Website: ulta-beauty
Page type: gifting
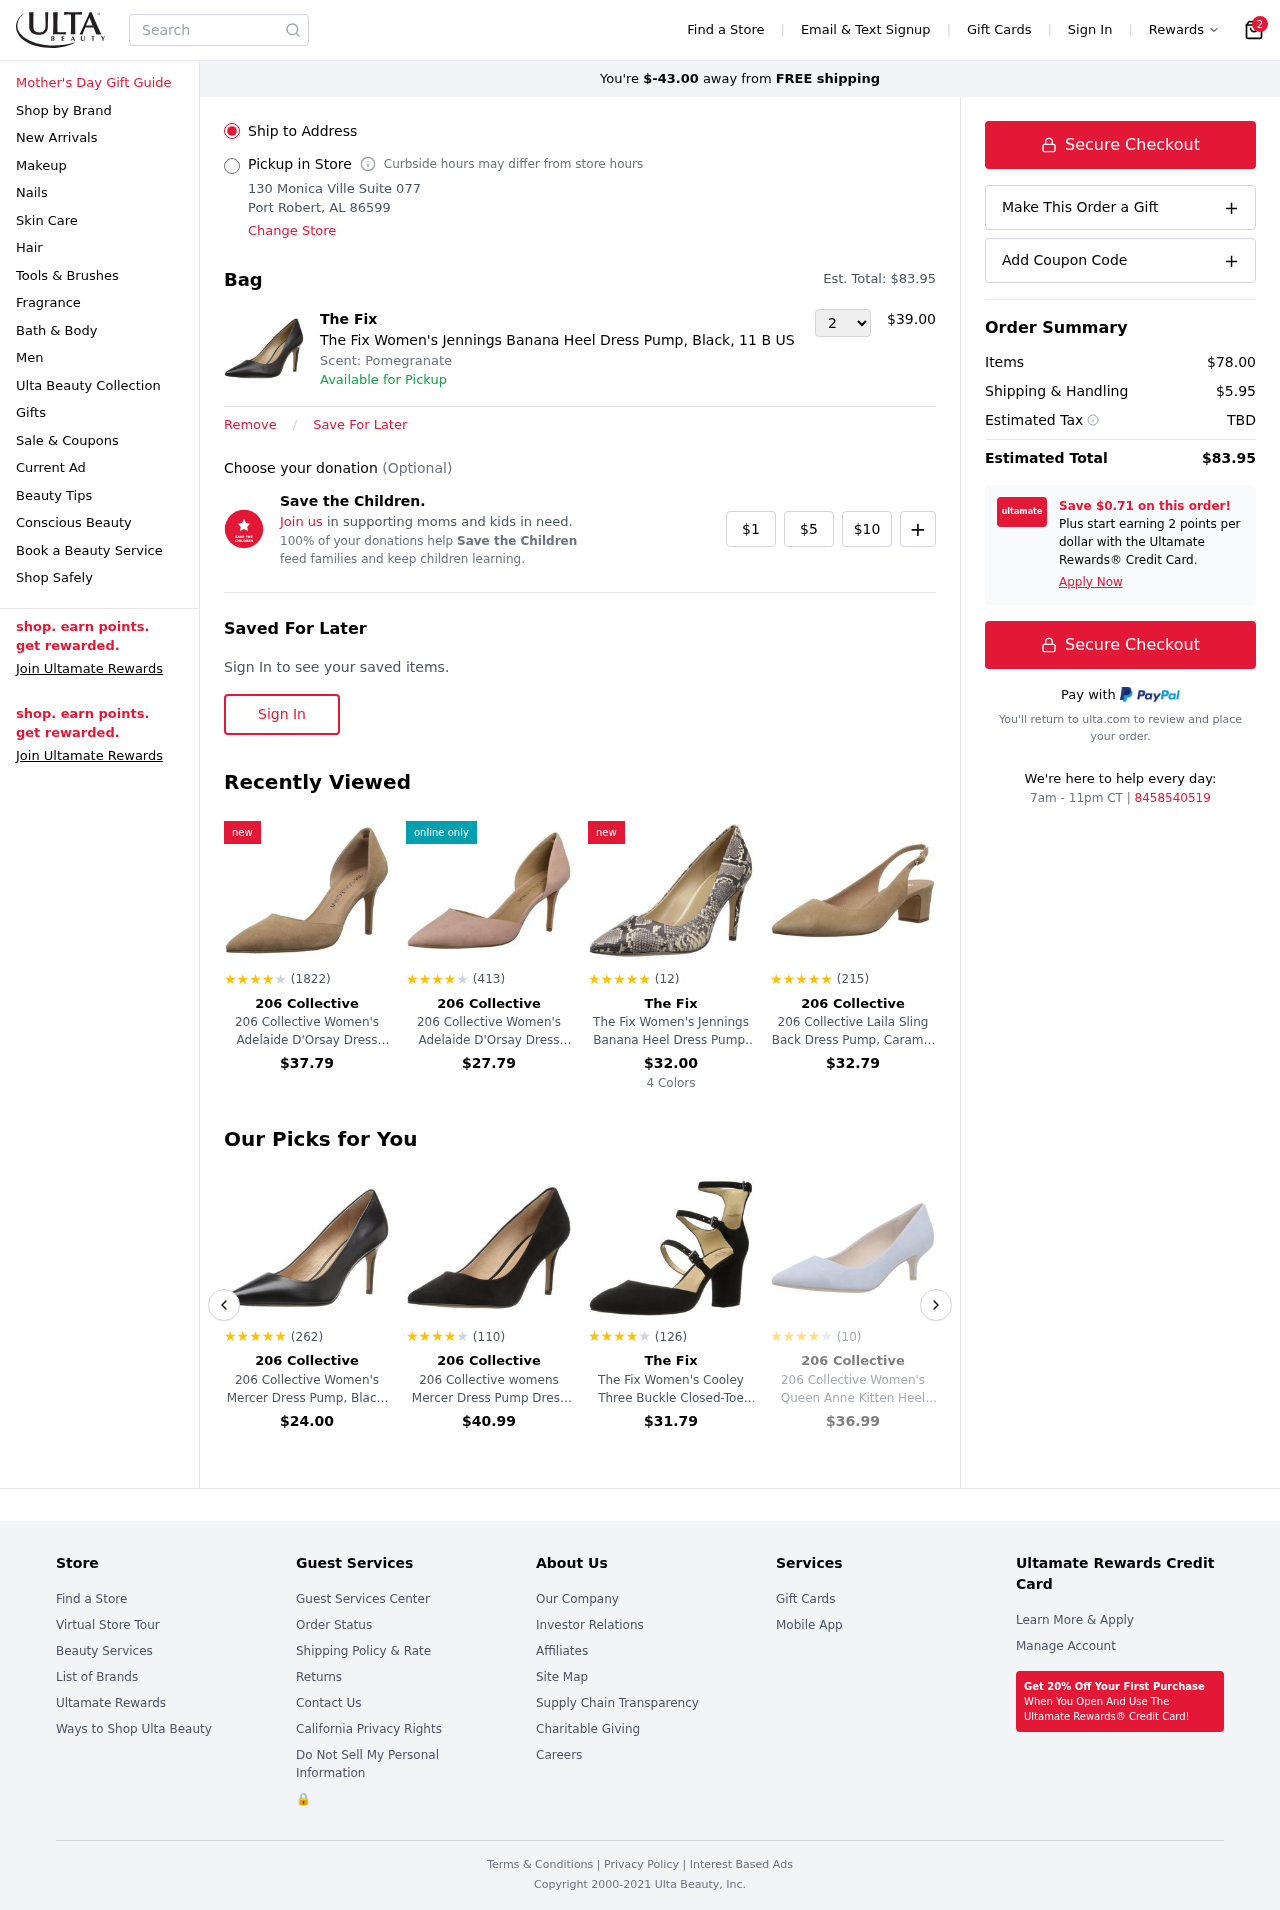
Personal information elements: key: PII_LOCATION1_CITY_STATE_ZIP
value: Port Robert, AL 86599
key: PII_LOCATION1_STREET
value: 130 Monica Ville Suite 077
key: PII_PHONE
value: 8458540519
Product elements: key: PRODUCT1_BRAND
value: The Fix
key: PRODUCT1_NAME
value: The Fix Women's Jennings Banana Heel Dress Pump, Black, 11 B US
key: PRODUCT1_PRICE
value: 39
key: PRODUCT1_QUANTITY
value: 2
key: PRODUCT2_BRAND
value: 206 Collective
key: PRODUCT2_NAME
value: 206 Collective Women's Adelaide D'Orsay Dress Pump, caramel suede, 7.5 B US
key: PRODUCT2_NUM_RATINGS
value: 1822
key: PRODUCT2_PRICE
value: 37.79
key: PRODUCT2_RATING
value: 4.2
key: PRODUCT3_BRAND
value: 206 Collective
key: PRODUCT3_NAME
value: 206 Collective Women's Adelaide D'Orsay Dress Pump, rose suede, 8.5 B US
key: PRODUCT3_NUM_RATINGS
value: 413
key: PRODUCT3_PRICE
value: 27.79
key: PRODUCT3_RATING
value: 4.2
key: PRODUCT4_BRAND
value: The Fix
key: PRODUCT4_NAME
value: The Fix Women's Jennings Banana Heel Dress Pump, Mushroom Python Print, 11 B US
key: PRODUCT4_NUM_RATINGS
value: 12
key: PRODUCT4_PRICE
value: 32
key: PRODUCT4_RATING
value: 4.7
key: PRODUCT5_BRAND
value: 206 Collective
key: PRODUCT5_NAME
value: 206 Collective Laila Sling Back Dress Pump, Caramel Suede, UK 5.5
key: PRODUCT5_NUM_RATINGS
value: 215
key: PRODUCT5_PRICE
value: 32.79
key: PRODUCT5_RATING
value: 4.7
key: PRODUCT6_BRAND
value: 206 Collective
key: PRODUCT6_NAME
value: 206 Collective Women's Mercer Dress Pump, Black, 10.5 C/D US
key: PRODUCT6_NUM_RATINGS
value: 262
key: PRODUCT6_PRICE
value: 24
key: PRODUCT6_RATING
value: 4.7
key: PRODUCT7_BRAND
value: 206 Collective
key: PRODUCT7_NAME
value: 206 Collective womens Mercer Dress Pump Dress Pump
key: PRODUCT7_NUM_RATINGS
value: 110
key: PRODUCT7_PRICE
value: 40.99
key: PRODUCT7_RATING
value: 4
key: PRODUCT8_BRAND
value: The Fix
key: PRODUCT8_NAME
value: The Fix Women's Cooley Three Buckle Closed-Toe Mary Jane Dress Pump,Black,8 B US
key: PRODUCT8_NUM_RATINGS
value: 126
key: PRODUCT8_PRICE
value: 31.79
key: PRODUCT8_RATING
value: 4.3
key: PRODUCT9_BRAND
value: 206 Collective
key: PRODUCT9_NAME
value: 206 Collective Women's Queen Anne Kitten Heel Dress Pump, denim blue suede, 8 B US
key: PRODUCT9_NUM_RATINGS
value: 10
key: PRODUCT9_PRICE
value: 36.99
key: PRODUCT9_RATING
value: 3.5
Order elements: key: ORDER_NUM_ITEMS
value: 2
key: AMOUNT_TO_FREE_SHIPPING
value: $-43.00
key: ORDER_TOTAL
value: $83.95
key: ORDER_SUBTOTAL
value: $78.00
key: ORDER_SHIPPING_COST
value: $5.95
Search elements: key: HEADER_SEARCH
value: Search